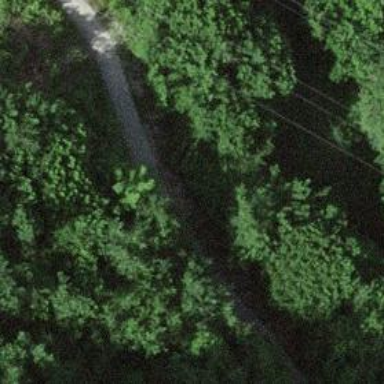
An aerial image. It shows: Path surfaced with fine gravel.